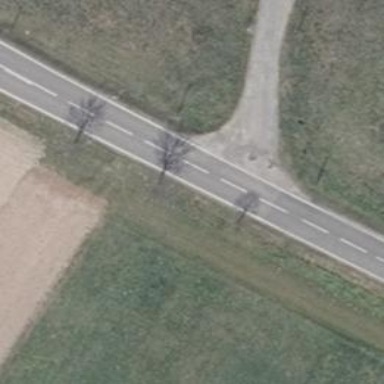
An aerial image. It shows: Avenue lined with trees.